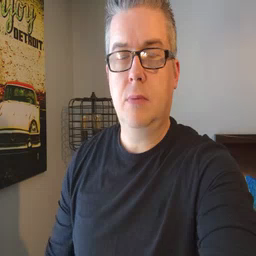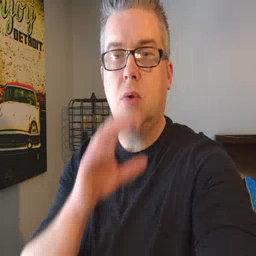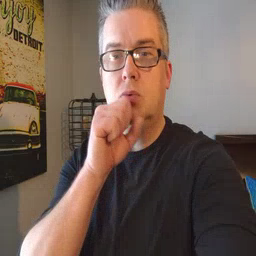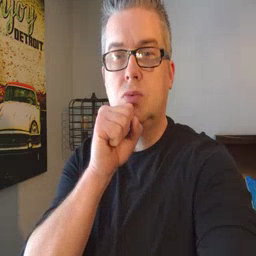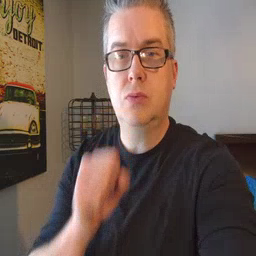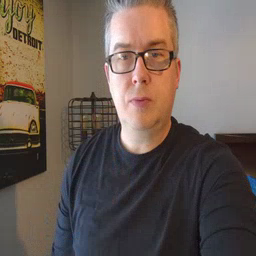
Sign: orange